Question: Exist any IDE expert to add the structure view to the delphi 5 ide menu?

thanks in advance.
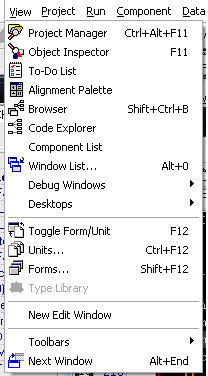
Answer: <URL> is a very nice alternative for the structure view of your source code.
It works very nicely in Delphi 5.
--jeroen